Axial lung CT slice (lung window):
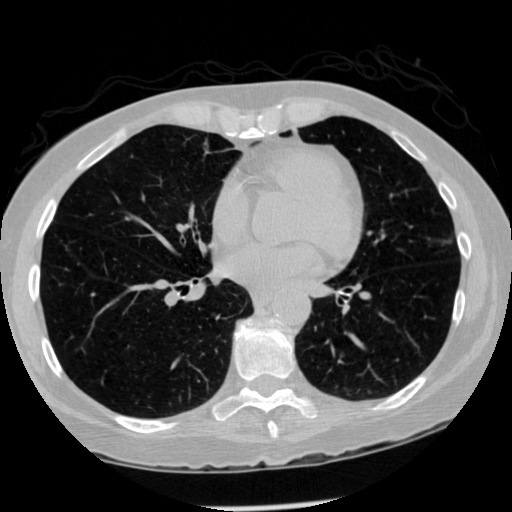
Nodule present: no